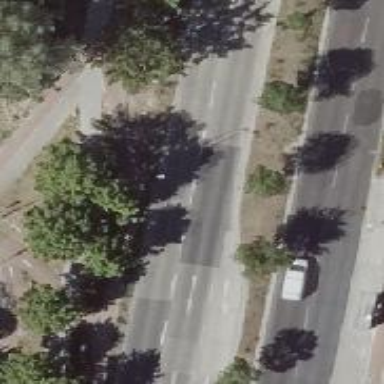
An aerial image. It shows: Cycleway.